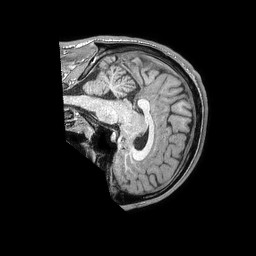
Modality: T1w
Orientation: sagittal
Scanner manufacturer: philips
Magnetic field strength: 1.5 T
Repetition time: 0.007518 s
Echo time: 0.003426 s